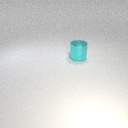
large cyan metal cylinder